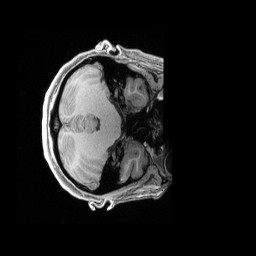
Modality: T1w
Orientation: axial
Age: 27
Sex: female
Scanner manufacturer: siemens
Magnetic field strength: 3 T
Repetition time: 2.4 s
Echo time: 0.00228 s